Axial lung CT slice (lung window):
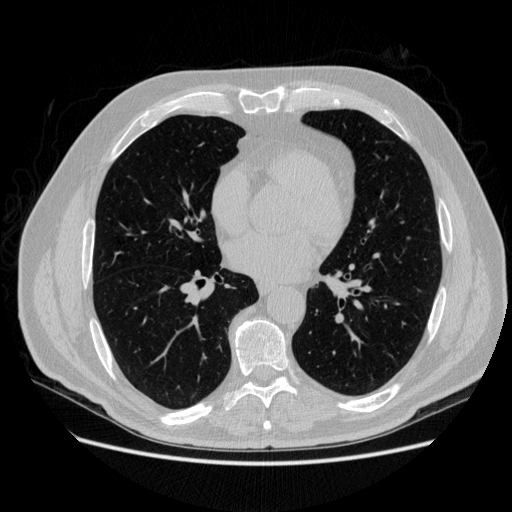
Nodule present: no